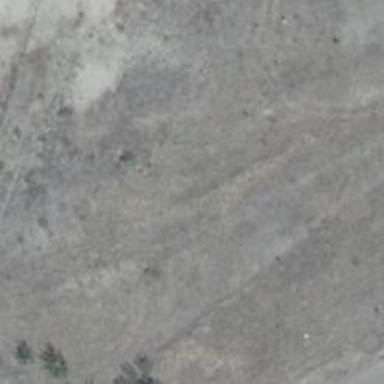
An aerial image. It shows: Abandoned railway yard.